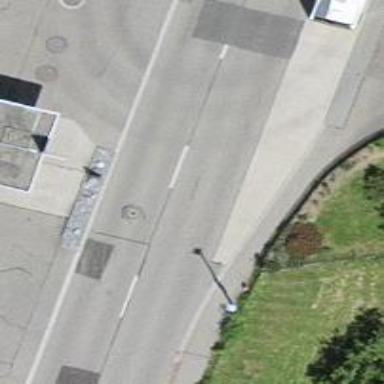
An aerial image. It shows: Public transport stop position.